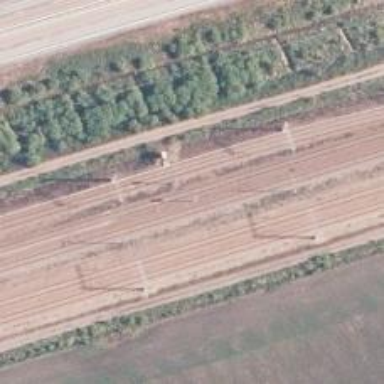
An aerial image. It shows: Railway track with continuous electrified contact lines.